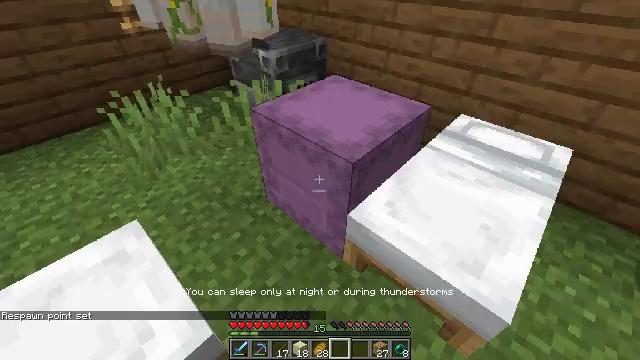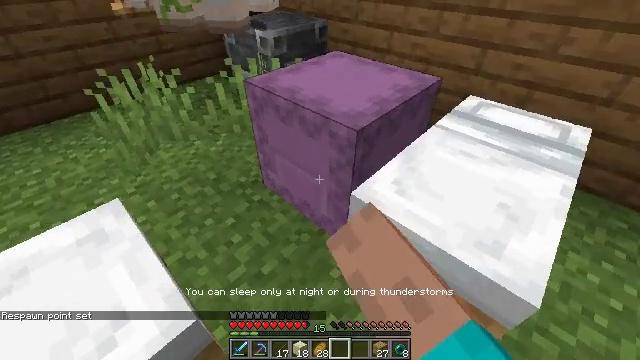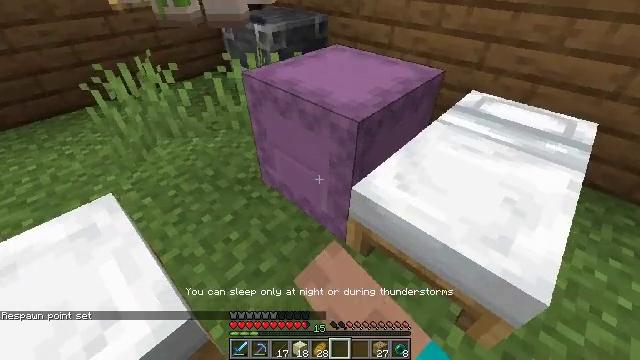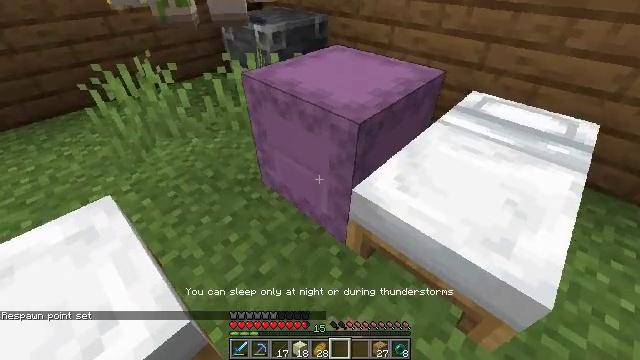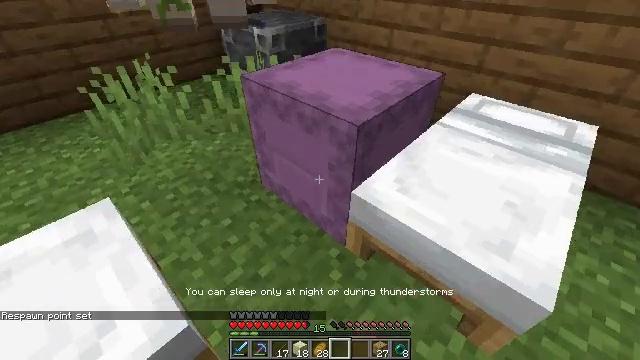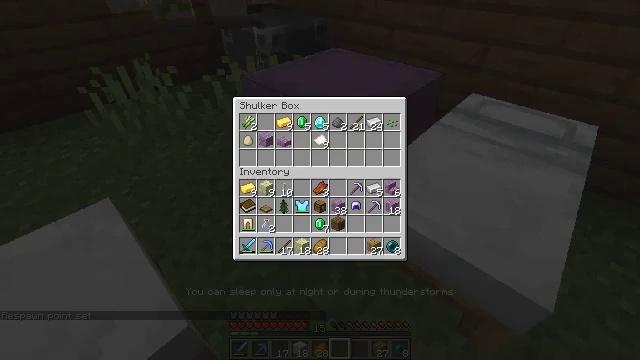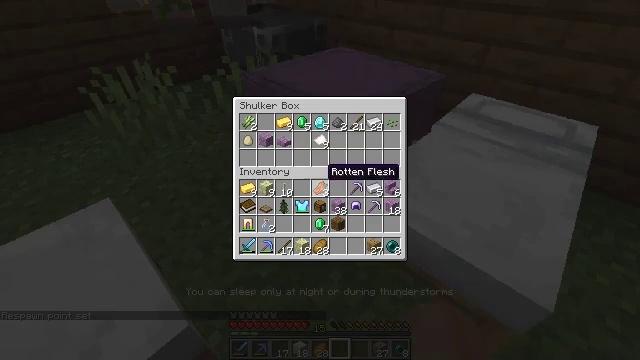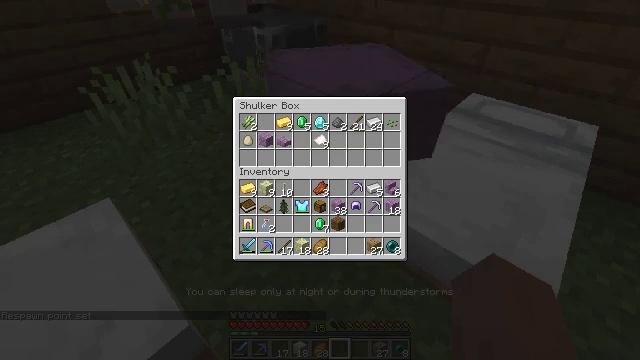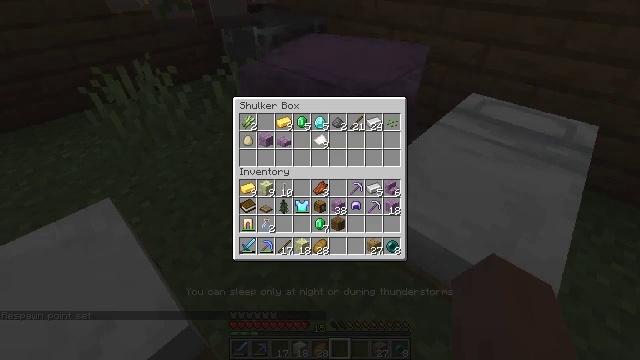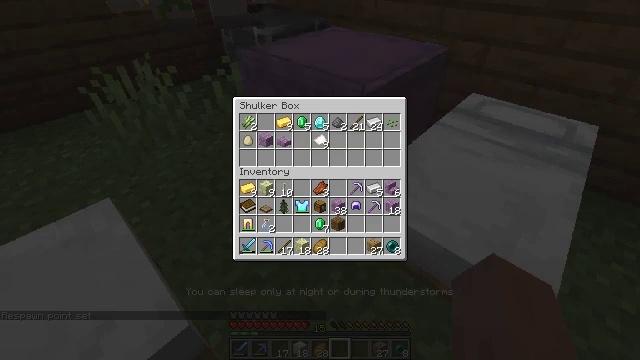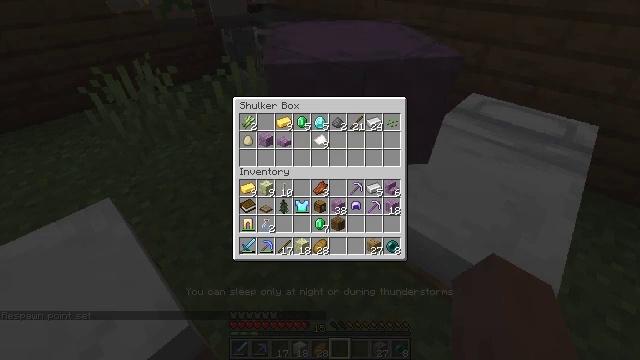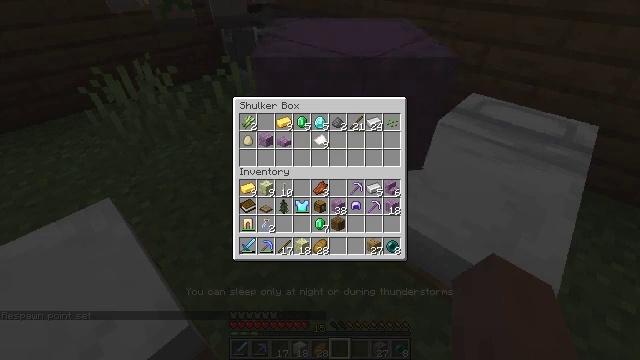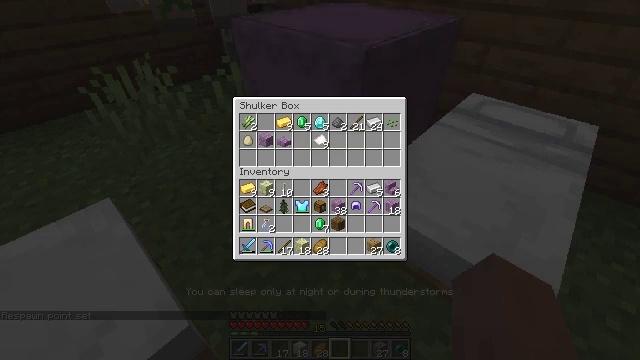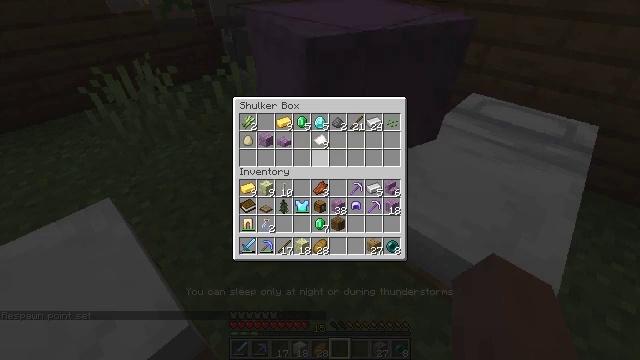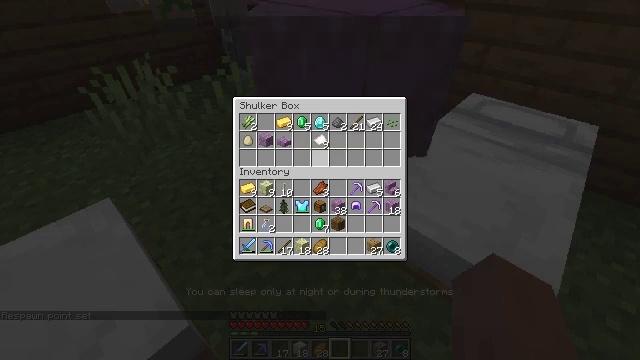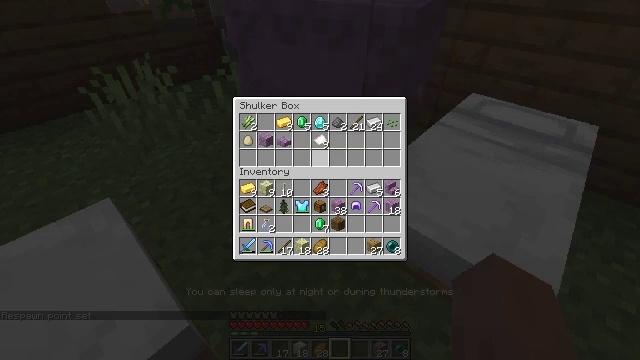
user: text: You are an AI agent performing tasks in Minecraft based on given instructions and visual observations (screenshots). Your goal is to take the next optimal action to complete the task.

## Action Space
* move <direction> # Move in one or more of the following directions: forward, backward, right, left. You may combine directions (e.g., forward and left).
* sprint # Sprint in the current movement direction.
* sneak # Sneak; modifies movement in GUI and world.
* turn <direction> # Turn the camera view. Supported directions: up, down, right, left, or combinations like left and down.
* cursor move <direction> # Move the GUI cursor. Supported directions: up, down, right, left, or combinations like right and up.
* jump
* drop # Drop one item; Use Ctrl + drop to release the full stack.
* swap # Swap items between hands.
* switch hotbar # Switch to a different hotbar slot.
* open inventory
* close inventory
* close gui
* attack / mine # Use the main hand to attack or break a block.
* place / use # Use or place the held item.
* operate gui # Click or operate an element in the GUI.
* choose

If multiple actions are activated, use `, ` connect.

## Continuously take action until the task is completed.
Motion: motion action
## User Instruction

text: Create a firework rocket in the crafting table.
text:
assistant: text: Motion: use / place
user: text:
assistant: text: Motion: use / place
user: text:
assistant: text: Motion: no_op
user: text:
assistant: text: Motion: no_op
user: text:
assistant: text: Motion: open gui
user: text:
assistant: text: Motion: no_op
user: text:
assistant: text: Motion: no_op
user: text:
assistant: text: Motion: no_op
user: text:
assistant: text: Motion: no_op
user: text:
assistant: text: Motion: no_op
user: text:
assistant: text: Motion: no_op
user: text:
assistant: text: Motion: no_op
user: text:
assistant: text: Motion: cursor move up
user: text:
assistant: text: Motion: cursor move up
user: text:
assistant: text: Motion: no_op
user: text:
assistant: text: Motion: sneak
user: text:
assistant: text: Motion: sneak, cursor move up
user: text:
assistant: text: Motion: sneak, cursor move up
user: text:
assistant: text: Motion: sneak
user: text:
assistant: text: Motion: sneak
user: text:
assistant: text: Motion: sneak
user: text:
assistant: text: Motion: sneak
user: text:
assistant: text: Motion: sneak
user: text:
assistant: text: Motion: sneak
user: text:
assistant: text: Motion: sneak
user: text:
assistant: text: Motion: sneak
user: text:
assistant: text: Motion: sneak
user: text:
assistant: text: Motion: sneak, cursor move right
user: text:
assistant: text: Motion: sneak, cursor move right
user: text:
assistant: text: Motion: sneak